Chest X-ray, PA view. Patient: 51 years old, sex M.
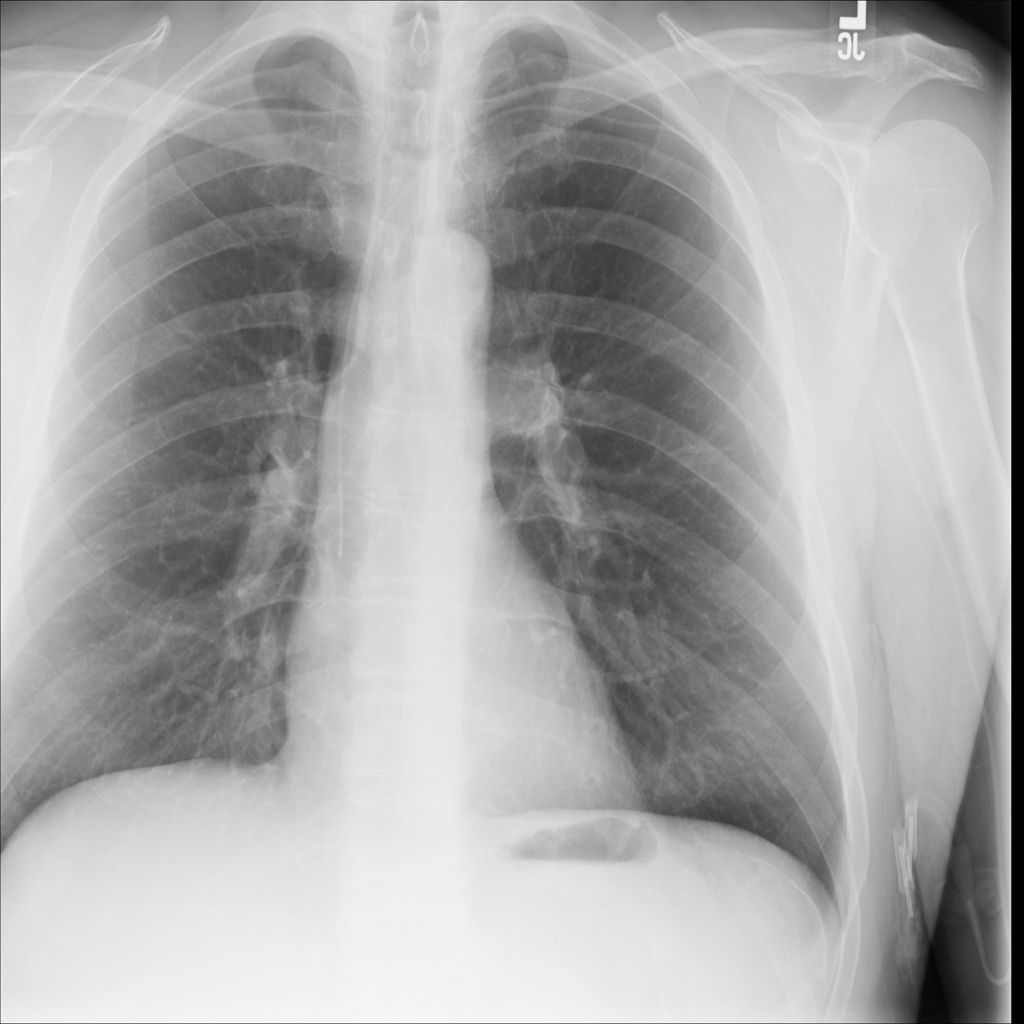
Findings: No Finding